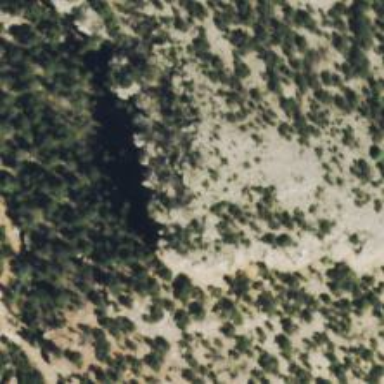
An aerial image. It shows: Natural cliff.